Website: walmart
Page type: store-pickup
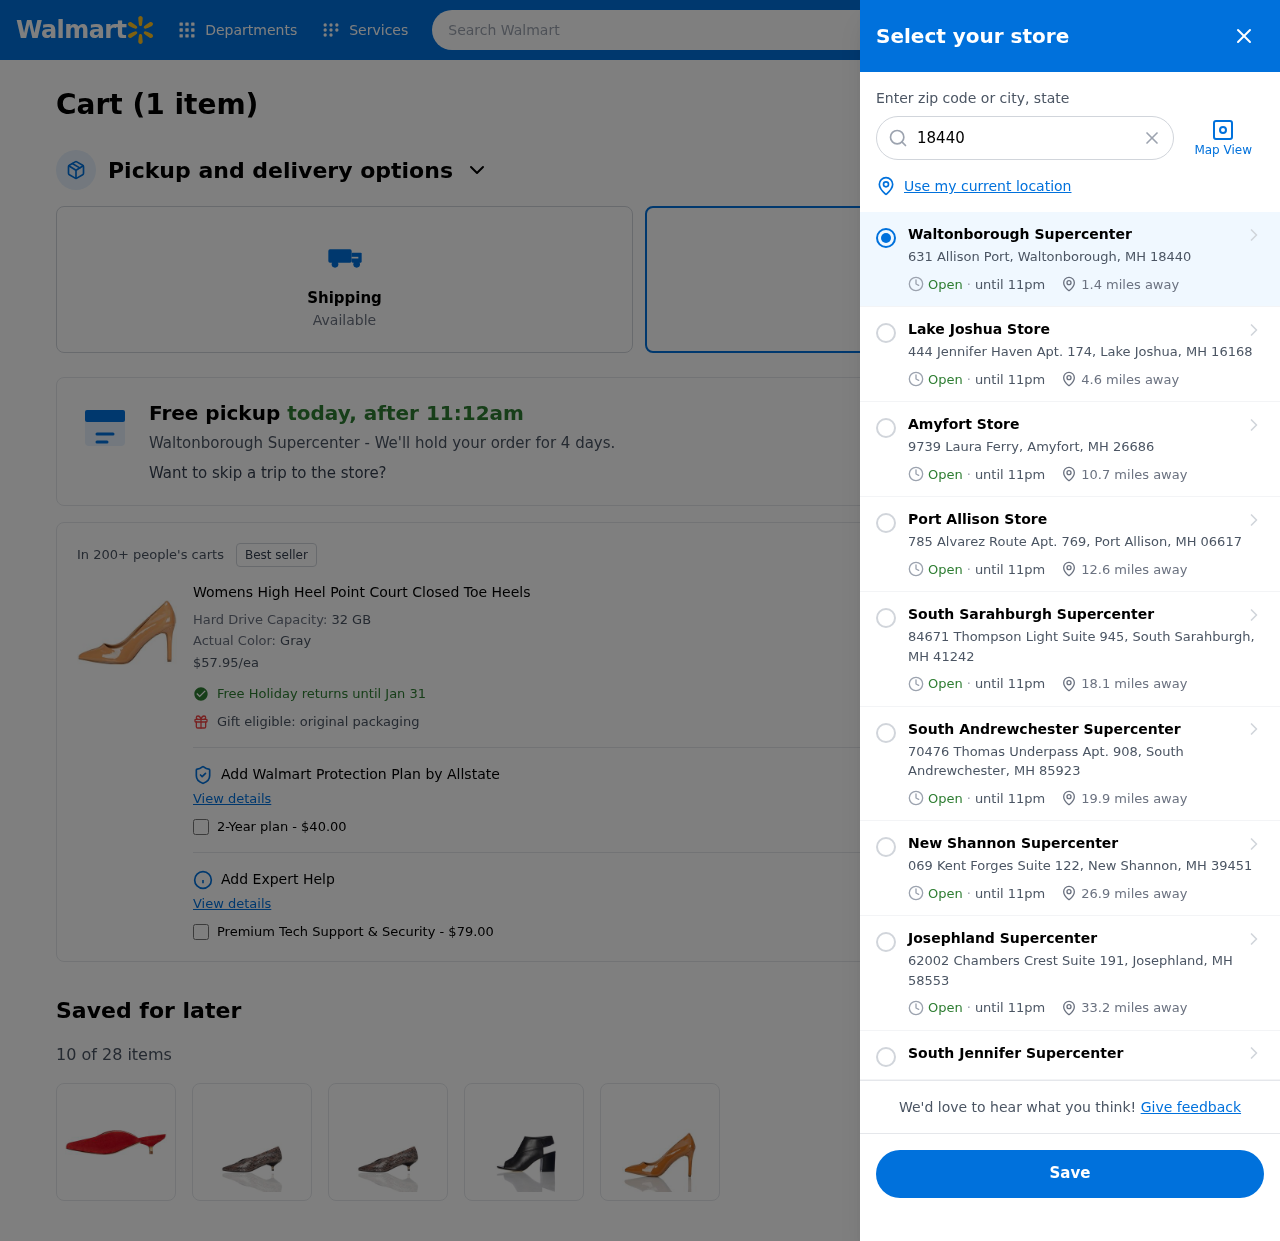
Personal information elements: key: PII_CITY
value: Waltonborough
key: PII_CITY
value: Waltonborough Supercenter
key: PII_CITY_STATE_ZIP
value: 631 Allison Port, Waltonborough, MH 18440
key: PII_LOCATION1_CITY
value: Lake Joshua Store
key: PII_LOCATION1_CITY_STATE_ZIP
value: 444 Jennifer Haven Apt. 174, Lake Joshua, MH 16168
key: PII_LOCATION2_CITY
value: Amyfort Store
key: PII_LOCATION2_CITY_STATE_ZIP
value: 9739 Laura Ferry, Amyfort, MH 26686
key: PII_LOCATION3_CITY
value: Port Allison Store
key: PII_LOCATION3_CITY_STATE_ZIP
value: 785 Alvarez Route Apt. 769, Port Allison, MH 06617
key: PII_LOCATION4_CITY
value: South Sarahburgh Supercenter
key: PII_LOCATION4_CITY_STATE_ZIP
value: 84671 Thompson Light Suite 945, South Sarahburgh, MH 41242
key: PII_LOCATION5_CITY
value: South Andrewchester Supercenter
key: PII_LOCATION5_CITY_STATE_ZIP
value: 70476 Thomas Underpass Apt. 908, South Andrewchester, MH 85923
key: PII_LOCATION6_CITY
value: New Shannon Supercenter
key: PII_LOCATION6_CITY_STATE_ZIP
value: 069 Kent Forges Suite 122, New Shannon, MH 39451
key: PII_LOCATION7_CITY
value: Josephland Supercenter
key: PII_LOCATION7_CITY_STATE_ZIP
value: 62002 Chambers Crest Suite 191, Josephland, MH 58553
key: PII_LOCATION8_CITY
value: South Jennifer Supercenter
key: PII_POSTCODE
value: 18440
Product elements: key: PRODUCT1_NAME
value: Womens High Heel Point Court Closed Toe Heels
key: PRODUCT1_PRICE
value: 57.95
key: PRODUCT1_DESC
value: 32 GB
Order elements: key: ORDER_NUM_ITEMS
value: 1
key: ORDER_NUM_ITEMS
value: Cart (1 item)
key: ORDER_DELIVERY_DATE
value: today, after 11:12am
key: ORDER_ITEM1_QUANTITY
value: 1
Search elements: key: HEADER_SEARCH
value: Search Walmart
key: SEARCH_LOCATION
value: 18440